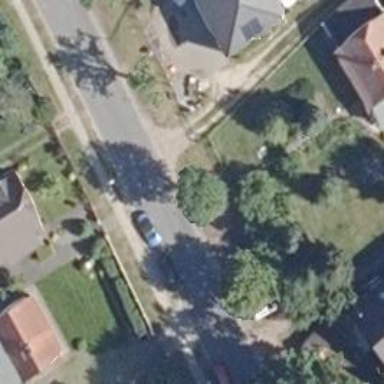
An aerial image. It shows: Residential road with asphalt surface.